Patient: sex M, age 43
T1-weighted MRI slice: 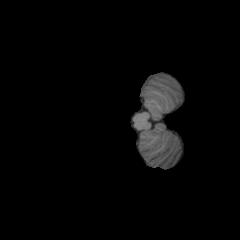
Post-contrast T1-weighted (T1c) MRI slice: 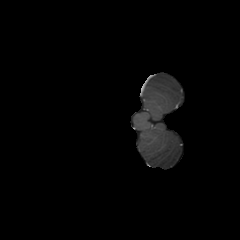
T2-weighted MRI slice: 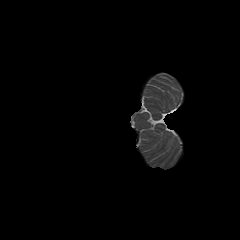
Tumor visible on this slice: no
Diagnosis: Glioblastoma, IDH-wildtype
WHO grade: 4